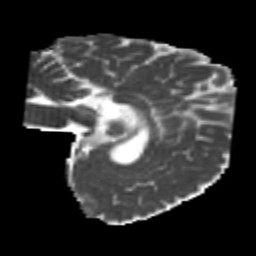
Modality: MD
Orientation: sagittal
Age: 22
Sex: female
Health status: healthy
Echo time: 0.074 s